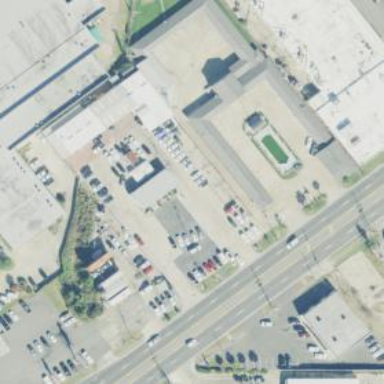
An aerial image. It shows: Building that is motel.